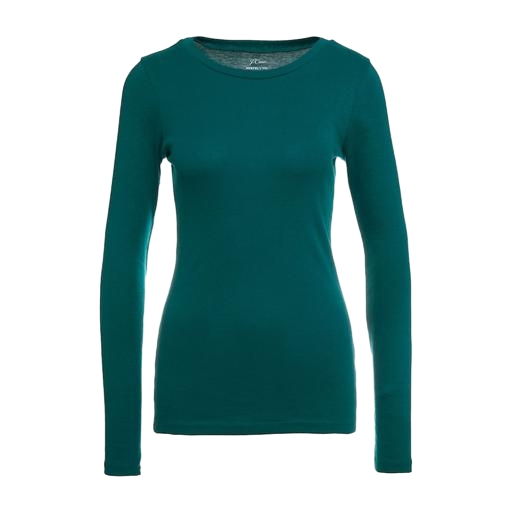
green long-sleeve round-neck tee, long-sleeve t-shirt only macy, long-sleeve top, white background